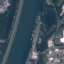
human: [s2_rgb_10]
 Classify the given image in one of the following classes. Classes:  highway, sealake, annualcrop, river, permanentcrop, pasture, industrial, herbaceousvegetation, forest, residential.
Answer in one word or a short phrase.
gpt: River